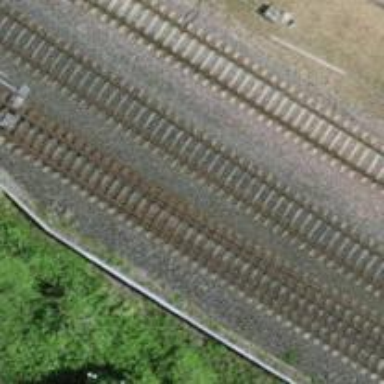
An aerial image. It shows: Railway tracks on embankment.